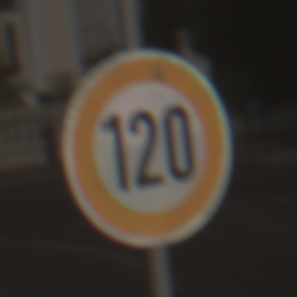
Verkehrszeichen: Geschwindigkeit120
Umgebung: Outdoor, Urban
Tageszeit: MorningAfternoon
Wetter: PartlyCloudy
Licht: Natural
Jahreszeit: NotSpecified
Kontrast: HighContrast